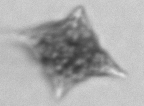
Label: Dictyocha